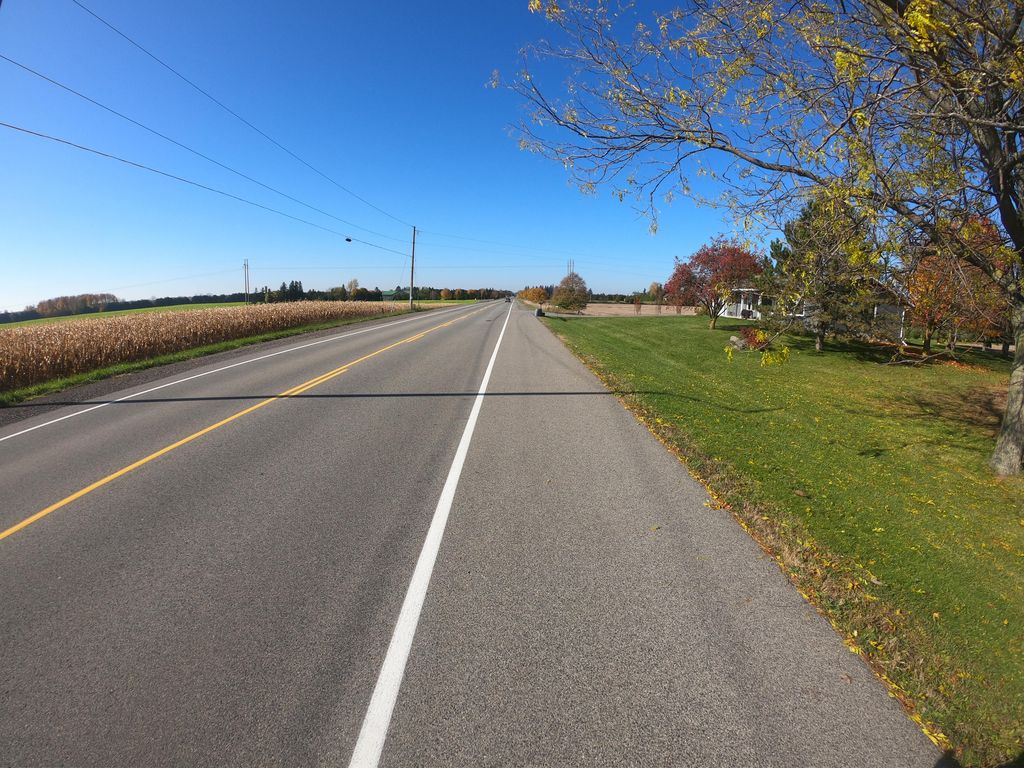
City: kitchener-waterloo